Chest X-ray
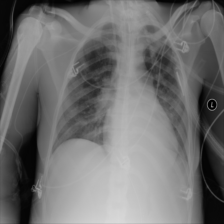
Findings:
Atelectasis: negative
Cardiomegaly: negative
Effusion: negative
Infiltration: positive
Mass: negative
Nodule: negative
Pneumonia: negative
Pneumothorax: negative
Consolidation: negative
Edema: negative
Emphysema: negative
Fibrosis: negative
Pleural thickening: negative
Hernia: negative